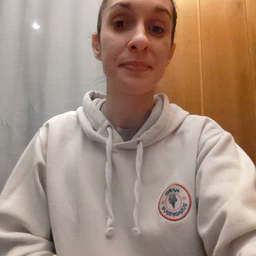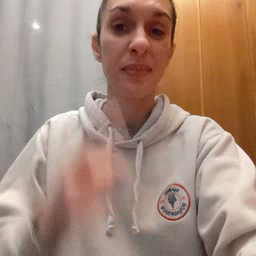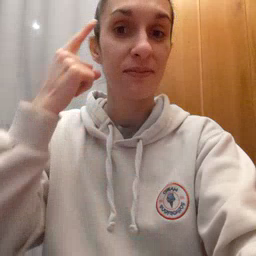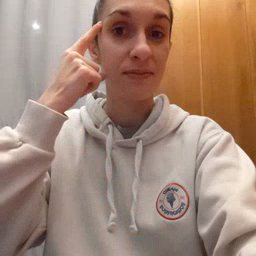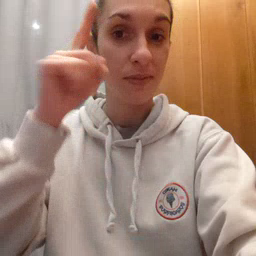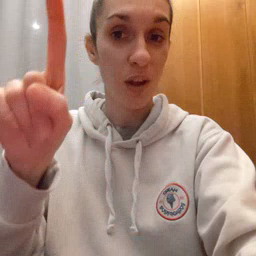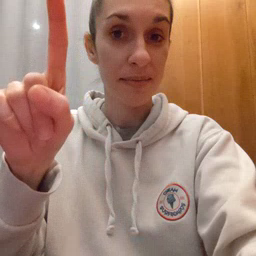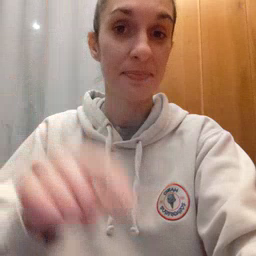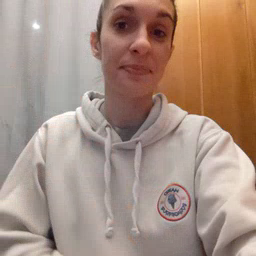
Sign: for